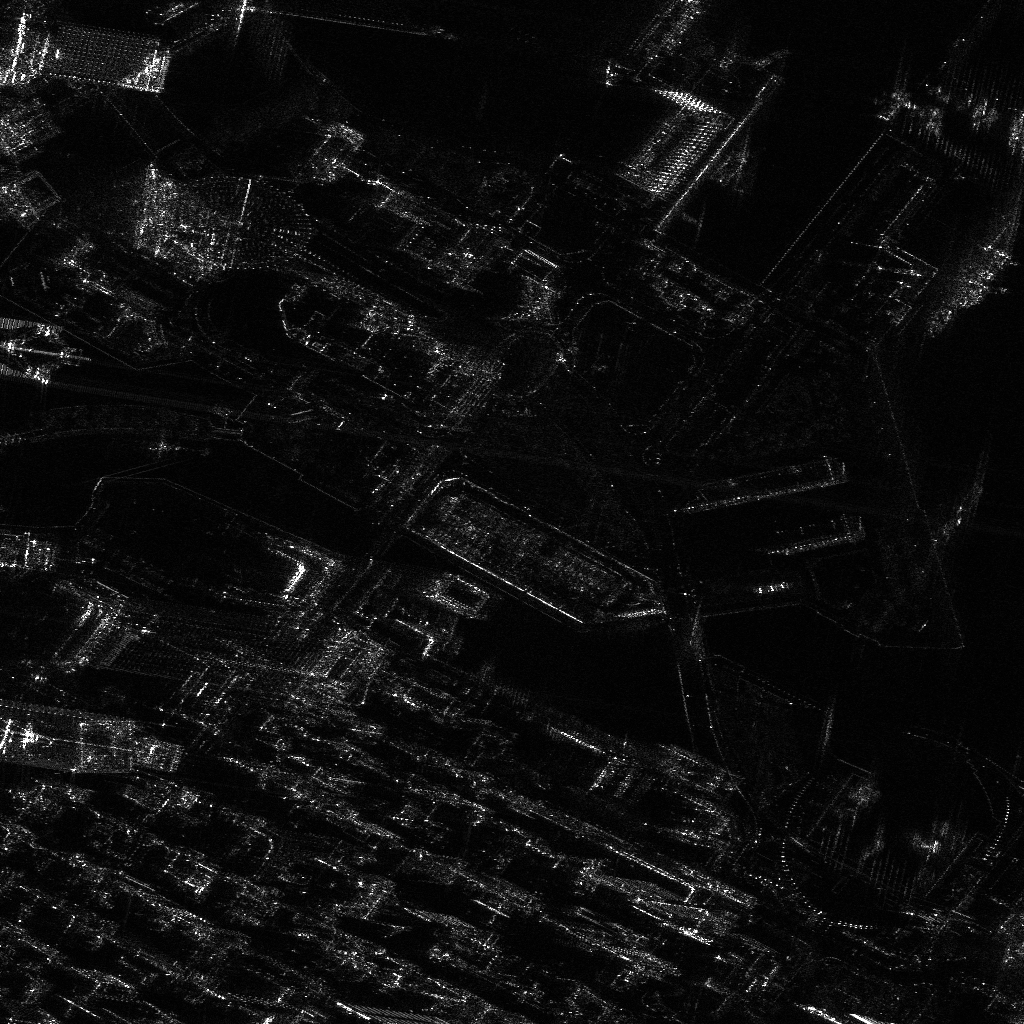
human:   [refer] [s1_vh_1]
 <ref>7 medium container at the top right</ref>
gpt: <box>[[74, 3, 75, 7, 55], [71, 14, 72, 18, 37], [70, 14, 71, 17, 37], [98, 10, 99, 14, 7], [96, 9, 97, 12, 9], [86, 8, 87, 11, 31], [94, 8, 95, 12, 14]]</box>